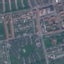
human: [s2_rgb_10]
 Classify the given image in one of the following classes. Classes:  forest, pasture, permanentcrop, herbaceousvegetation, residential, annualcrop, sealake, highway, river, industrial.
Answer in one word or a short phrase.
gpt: Residential